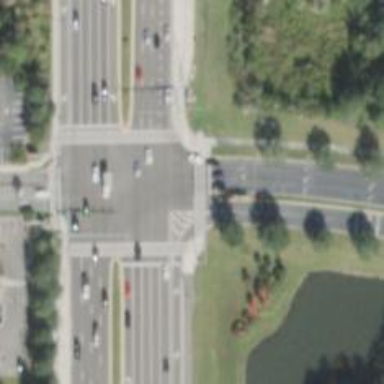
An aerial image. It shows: Marked crossing on cycleway.